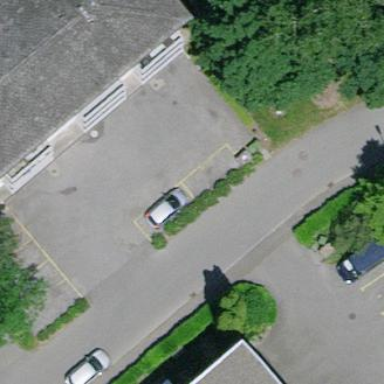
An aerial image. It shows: Parking area.